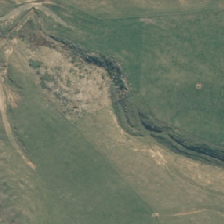
Land cover: high_producing_grassland